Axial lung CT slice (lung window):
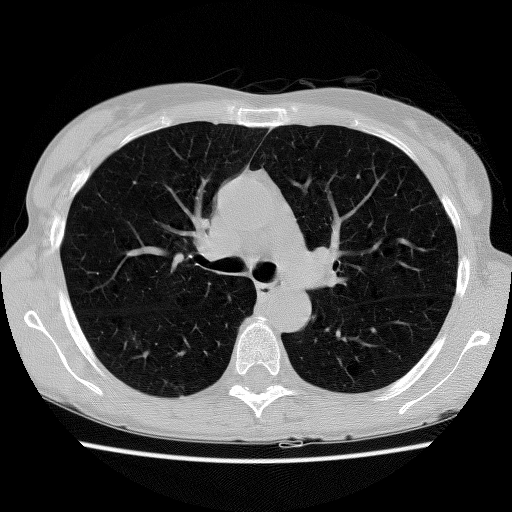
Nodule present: yes
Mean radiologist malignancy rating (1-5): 2